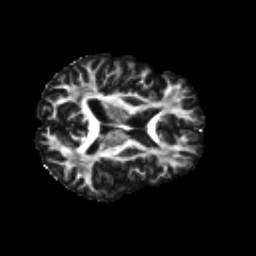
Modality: FA
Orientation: axial
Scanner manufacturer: siemens
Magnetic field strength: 3 T
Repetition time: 4.16 s
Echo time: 0.0806 s